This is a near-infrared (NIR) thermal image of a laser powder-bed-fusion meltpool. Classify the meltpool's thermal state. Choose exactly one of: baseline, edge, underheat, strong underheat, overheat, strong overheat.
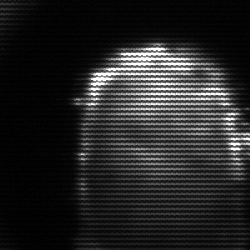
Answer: baseline